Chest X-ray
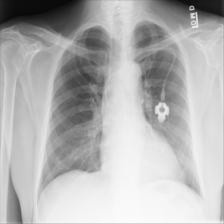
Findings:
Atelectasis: negative
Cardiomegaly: negative
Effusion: negative
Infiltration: negative
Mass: negative
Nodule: negative
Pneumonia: negative
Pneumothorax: negative
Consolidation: negative
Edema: negative
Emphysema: negative
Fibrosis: negative
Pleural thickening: negative
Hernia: negative